Current action and preconditions to check: path_clear

Your task: For each precondition in the list above, predict whether it will hold at this action.

Consider the current scene as observed from the mobile robot's camera, and analyze the predicted future states of all dynamic agents (e.g., people, animals, vehicles, or any moving entities) within the NEXT SECOND.

IMPORTANT: Only answer "very likely" if you are absolutely certain—based on strong, clear evidence—that a dynamic agent will violate the precondition in the predicted future state. Do NOT answer "very likely" for unlikely, ambiguous, or low-probability risks.

Ask yourself for each precondition: Is there a high probability, with clear and convincing evidence, that the predicted future states of any dynamic agent will interfere with the predicted future state of the currently executing action within the NEXT SECOND, causing that precondition to fail?

Assess the risk level based on these predictions. Use "likely" or "very likely" if motions create a clear risk of interference.

Use "neutral" or "improbable" if agents are nearby but their predicted paths are clearly diverging or non-conflicting.

Failure Risk Categories: "very improbable", "improbable", "neutral", "likely", "very likely"

Answer Format: Output ONLY the probability_of_failure value from these categories: "very improbable", "improbable", "neutral", "likely", "very likely"

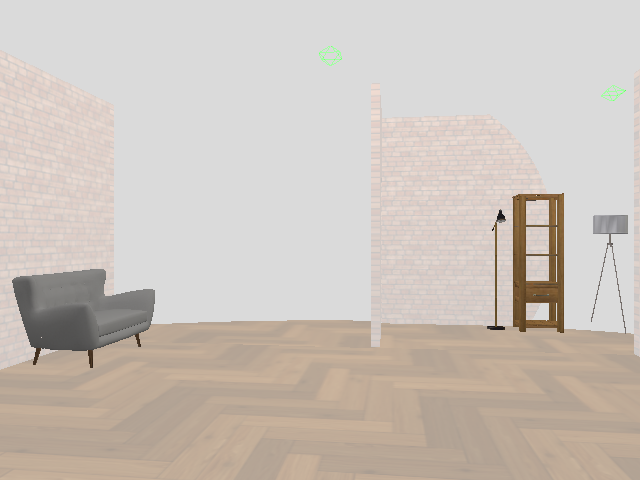

Answer: very improbable